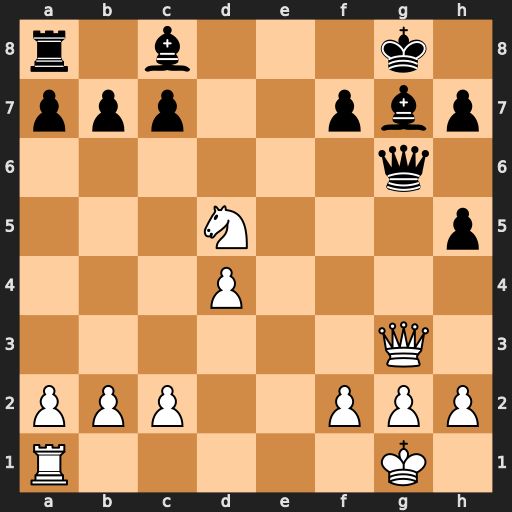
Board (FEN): r1b3k1/ppp2pbp/6q1/3N3p/3P4/6Q1/PPP2PPP/R5K1
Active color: w
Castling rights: -
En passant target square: -
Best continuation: Ne7+ Kh8 Nxg6+